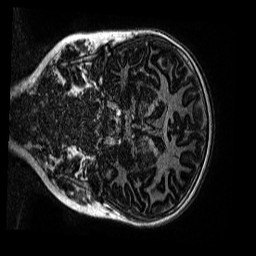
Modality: MP2RAGE
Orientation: coronal
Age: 11
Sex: female
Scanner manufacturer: siemens
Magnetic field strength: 3 T
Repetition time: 4 s
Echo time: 0.00299 s